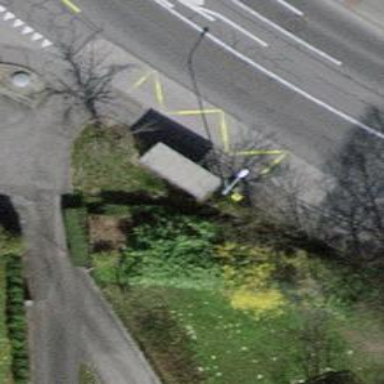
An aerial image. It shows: Bus stop with sheltered platform for public transport.